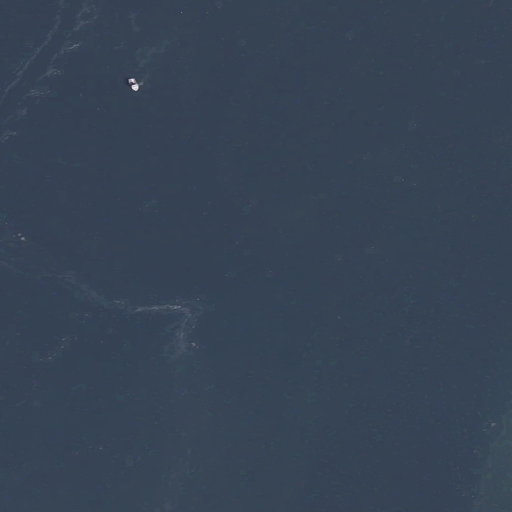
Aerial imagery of bar in Maine named Jones Ledge containing only open water